Question: I'm trying to use 'JSQMessagesVC' in my 'Swift 3' project. It was installed via cocoa pods and everything looks fine. The problem is I can't implement collectionView methods and a keep getting errors. Can anyone help me?

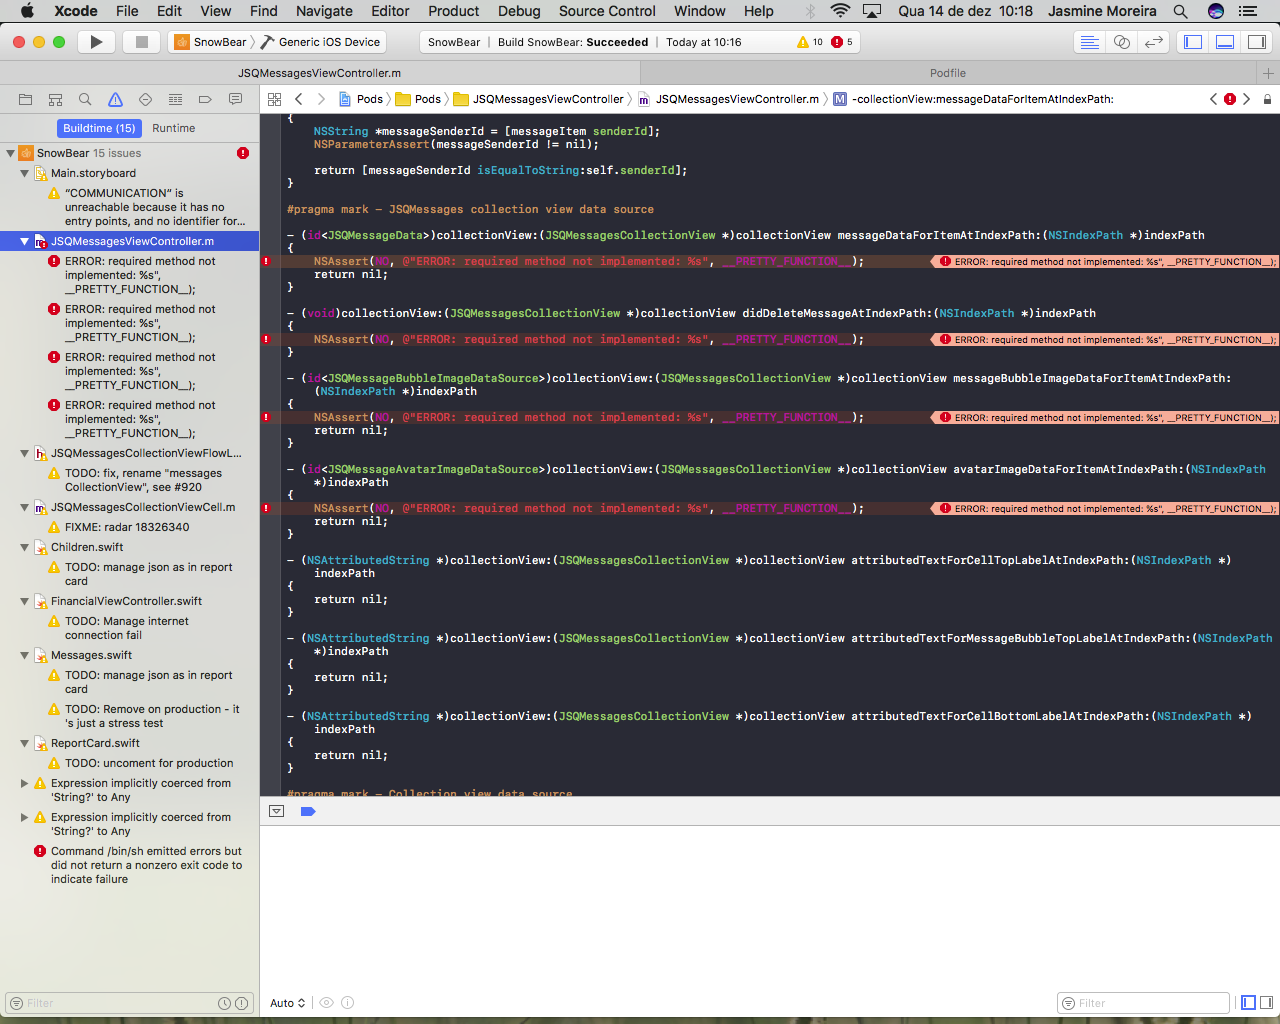
Answer: I was using a script to detect some tags (TODO, FIXME and ERROR) during compilation. So, I had a combination of wrong method signatures and script wrong detection.
TAGS="TODO:|FIXME:"
ERRORTAG="ERROR:"
find "${SRCROOT}" ( -name ".m" -or -name "\$|($ERRORTAG).*\$" | perl -p -e "s/($TAGS)/ warning: \$1/" | perl -p -e "s/($ERRORTAG)/ error: \$1/"